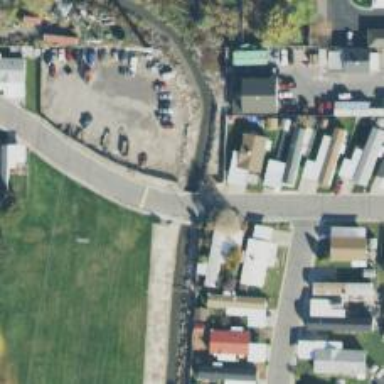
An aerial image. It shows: Culvert tunnel crossing over canal.